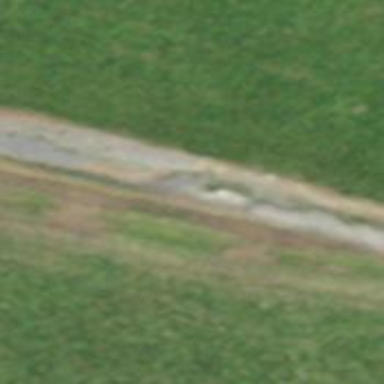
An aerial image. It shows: Pebblestone track.